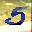
Label: 5